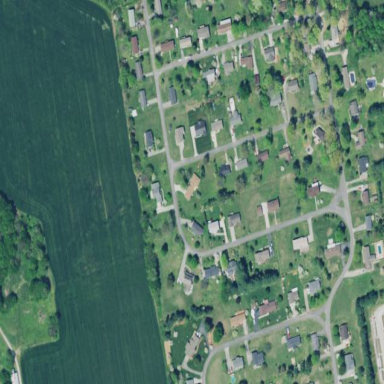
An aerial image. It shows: This residential area consists of single-family homes.